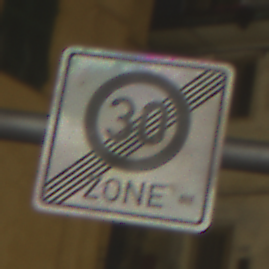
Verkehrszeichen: EndeZone30
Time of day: Night
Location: Outdoor (Urban)
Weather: PartlyCloudy
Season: NotSpecified
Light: Artificial